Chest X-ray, AP view. Patient: 53 years old, sex F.
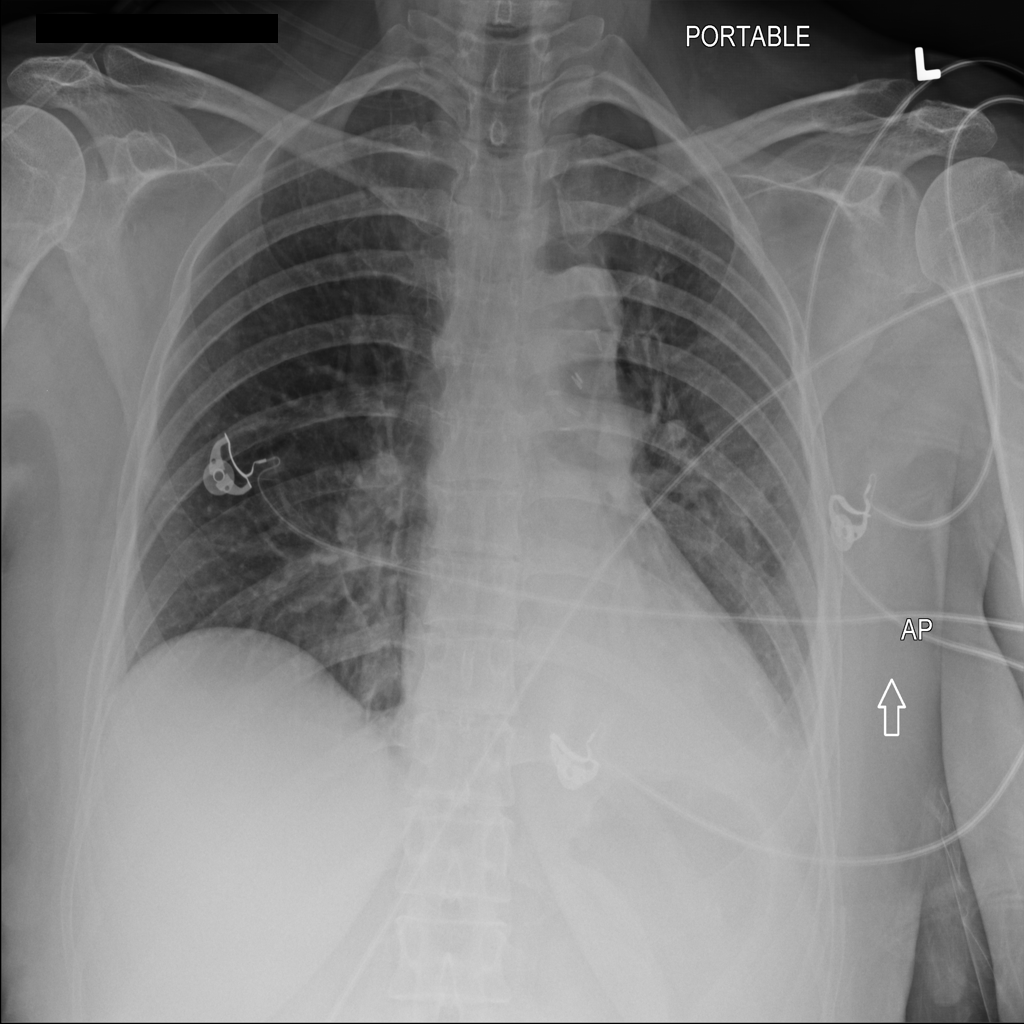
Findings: Effusion, Infiltration